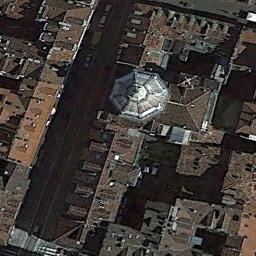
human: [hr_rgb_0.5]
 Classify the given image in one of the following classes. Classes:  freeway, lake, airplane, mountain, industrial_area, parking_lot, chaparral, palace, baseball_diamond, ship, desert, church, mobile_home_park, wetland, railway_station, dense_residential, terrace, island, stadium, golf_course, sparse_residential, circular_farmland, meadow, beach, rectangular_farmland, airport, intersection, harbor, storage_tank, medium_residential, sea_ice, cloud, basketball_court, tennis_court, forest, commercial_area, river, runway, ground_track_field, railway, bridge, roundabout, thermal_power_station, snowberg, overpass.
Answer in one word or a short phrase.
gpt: church